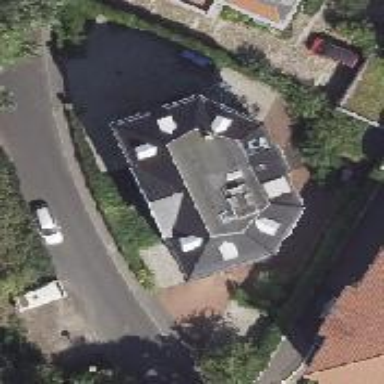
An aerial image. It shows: Detached building with roof shaped like quadruple saltbox.